Question: Let's say I create <URL> that allows freedom to draw whatever I want on a Canvas so I can make a freehand picture using the mouse, something simple like this:

Is there an algorithm that can be used to fit a series of poly-lines to these drawn pixels? You would obviously need to be able to choose how accurate you wanted it to be, for example the polyline could have 20 points or it could have 1000 points, making it quite accurate.
Also I'm not sure how it would work since the drawn "line" is more than 1px in width/thickness. Like if you had a big circle that was 100px diameter, how would an algorithm be able to fit a "line" to this.
Is there a particular name for this type of algorithm, for fitting points to a shape?
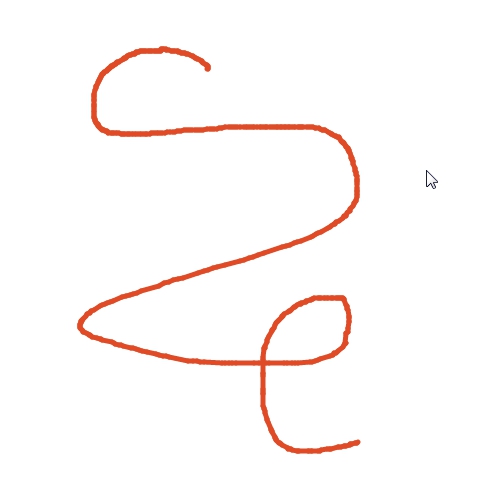
Answer: Instead of trying to recompose a polyline from pixels, it would be easier to save each mousemove position as the user is drawing the line. Then those saved positions become your poly-line.
You're looking for path simplification algorithms.
The most common algorithm I've seen used it the Ramer-Douglas-Peucker algorithm which eliminates "extra" points that stray too far from an ideal line.
Mike Bostock (creator of the AMAZING d3 library) has done a nice example showing the effects of eliminating "extra" points on a path: bost.ocks.org/mike/simplify
If you're using nodeJS, Vladimir Agafonkin has a simplification algorithm that's also adapted for NodeJS: <URL>
Good luck with your project!